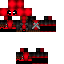
A male human skin with dark skin, wearing brown helmet dressed in a red suit and red pants, featuring a closed mouth.